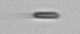
Label: fiber